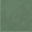
Piece: xx